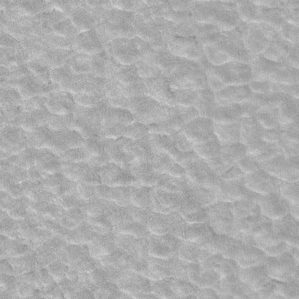
Label: frost